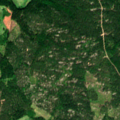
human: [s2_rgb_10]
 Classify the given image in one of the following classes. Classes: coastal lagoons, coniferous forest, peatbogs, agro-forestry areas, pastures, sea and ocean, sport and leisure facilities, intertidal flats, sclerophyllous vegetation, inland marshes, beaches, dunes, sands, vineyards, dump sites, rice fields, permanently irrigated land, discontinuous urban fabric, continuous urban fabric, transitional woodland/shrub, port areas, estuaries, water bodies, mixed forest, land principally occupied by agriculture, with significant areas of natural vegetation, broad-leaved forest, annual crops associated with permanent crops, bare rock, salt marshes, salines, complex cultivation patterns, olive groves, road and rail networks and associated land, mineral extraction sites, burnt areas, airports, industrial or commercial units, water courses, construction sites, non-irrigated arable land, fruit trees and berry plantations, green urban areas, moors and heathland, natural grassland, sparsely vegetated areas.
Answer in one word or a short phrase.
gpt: land principally occupied by agriculture, with significant areas of natural vegetation, coniferous forest, transitional woodland/shrub